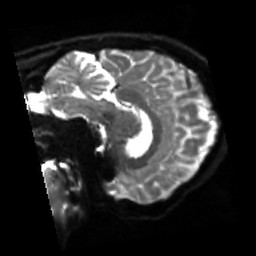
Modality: sbref
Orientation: sagittal
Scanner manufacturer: siemens
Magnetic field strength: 3 T
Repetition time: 4 s
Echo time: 0.0594 s